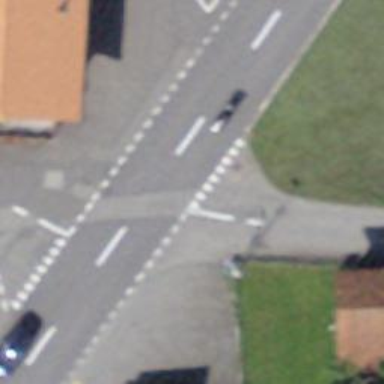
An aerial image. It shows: Road with "give way" sign.